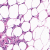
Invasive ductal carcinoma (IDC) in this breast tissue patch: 0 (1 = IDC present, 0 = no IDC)